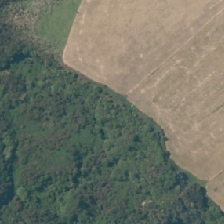
Land cover: indigenous_forest